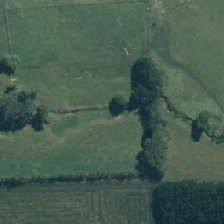
Land cover: shortrotation_cropland